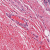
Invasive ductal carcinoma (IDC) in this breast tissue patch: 1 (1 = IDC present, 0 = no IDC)